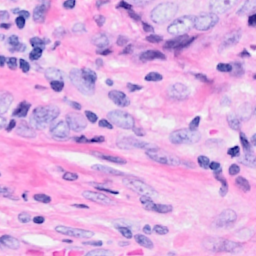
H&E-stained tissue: Breast